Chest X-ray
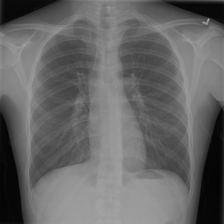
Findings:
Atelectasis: negative
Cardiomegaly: negative
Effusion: negative
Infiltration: positive
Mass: negative
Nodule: negative
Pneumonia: negative
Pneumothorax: negative
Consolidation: negative
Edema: negative
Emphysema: negative
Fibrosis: negative
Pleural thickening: negative
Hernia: negative